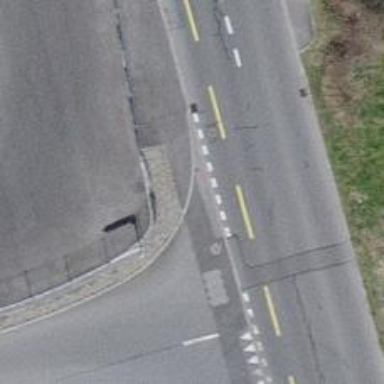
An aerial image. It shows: Kerb serving as barrier.